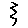
Label: zigzag